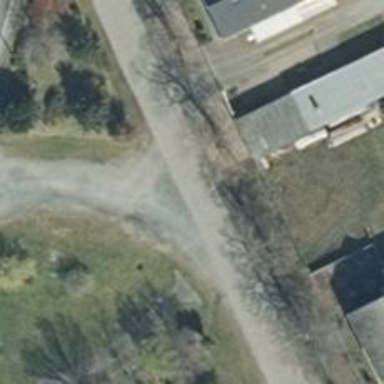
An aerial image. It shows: Residential road.